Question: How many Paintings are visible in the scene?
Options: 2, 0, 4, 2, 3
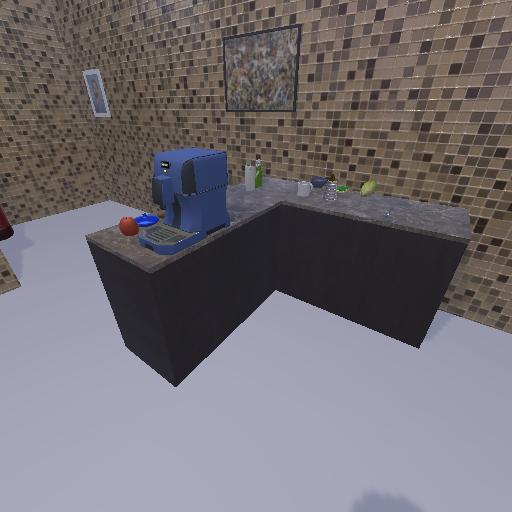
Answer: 2